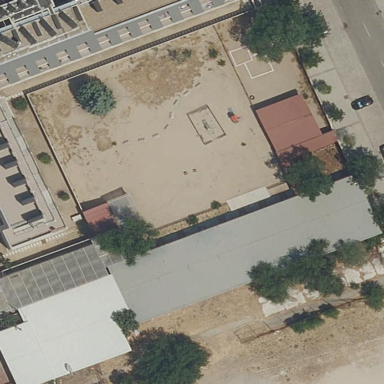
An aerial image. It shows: School that also serves as kindergarten.